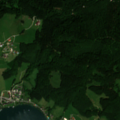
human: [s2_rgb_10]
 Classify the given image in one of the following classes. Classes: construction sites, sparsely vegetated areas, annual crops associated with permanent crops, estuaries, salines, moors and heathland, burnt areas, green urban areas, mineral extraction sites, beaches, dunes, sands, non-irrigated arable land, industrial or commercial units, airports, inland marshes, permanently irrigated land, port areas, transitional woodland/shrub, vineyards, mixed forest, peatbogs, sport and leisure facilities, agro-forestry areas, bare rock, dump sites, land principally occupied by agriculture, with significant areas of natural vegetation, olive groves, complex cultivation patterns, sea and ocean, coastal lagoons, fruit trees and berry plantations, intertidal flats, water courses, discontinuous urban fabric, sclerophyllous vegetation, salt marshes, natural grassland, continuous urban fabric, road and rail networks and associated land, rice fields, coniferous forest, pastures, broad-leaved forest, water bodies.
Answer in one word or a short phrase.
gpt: pastures, broad-leaved forest, mixed forest, water bodies